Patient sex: M
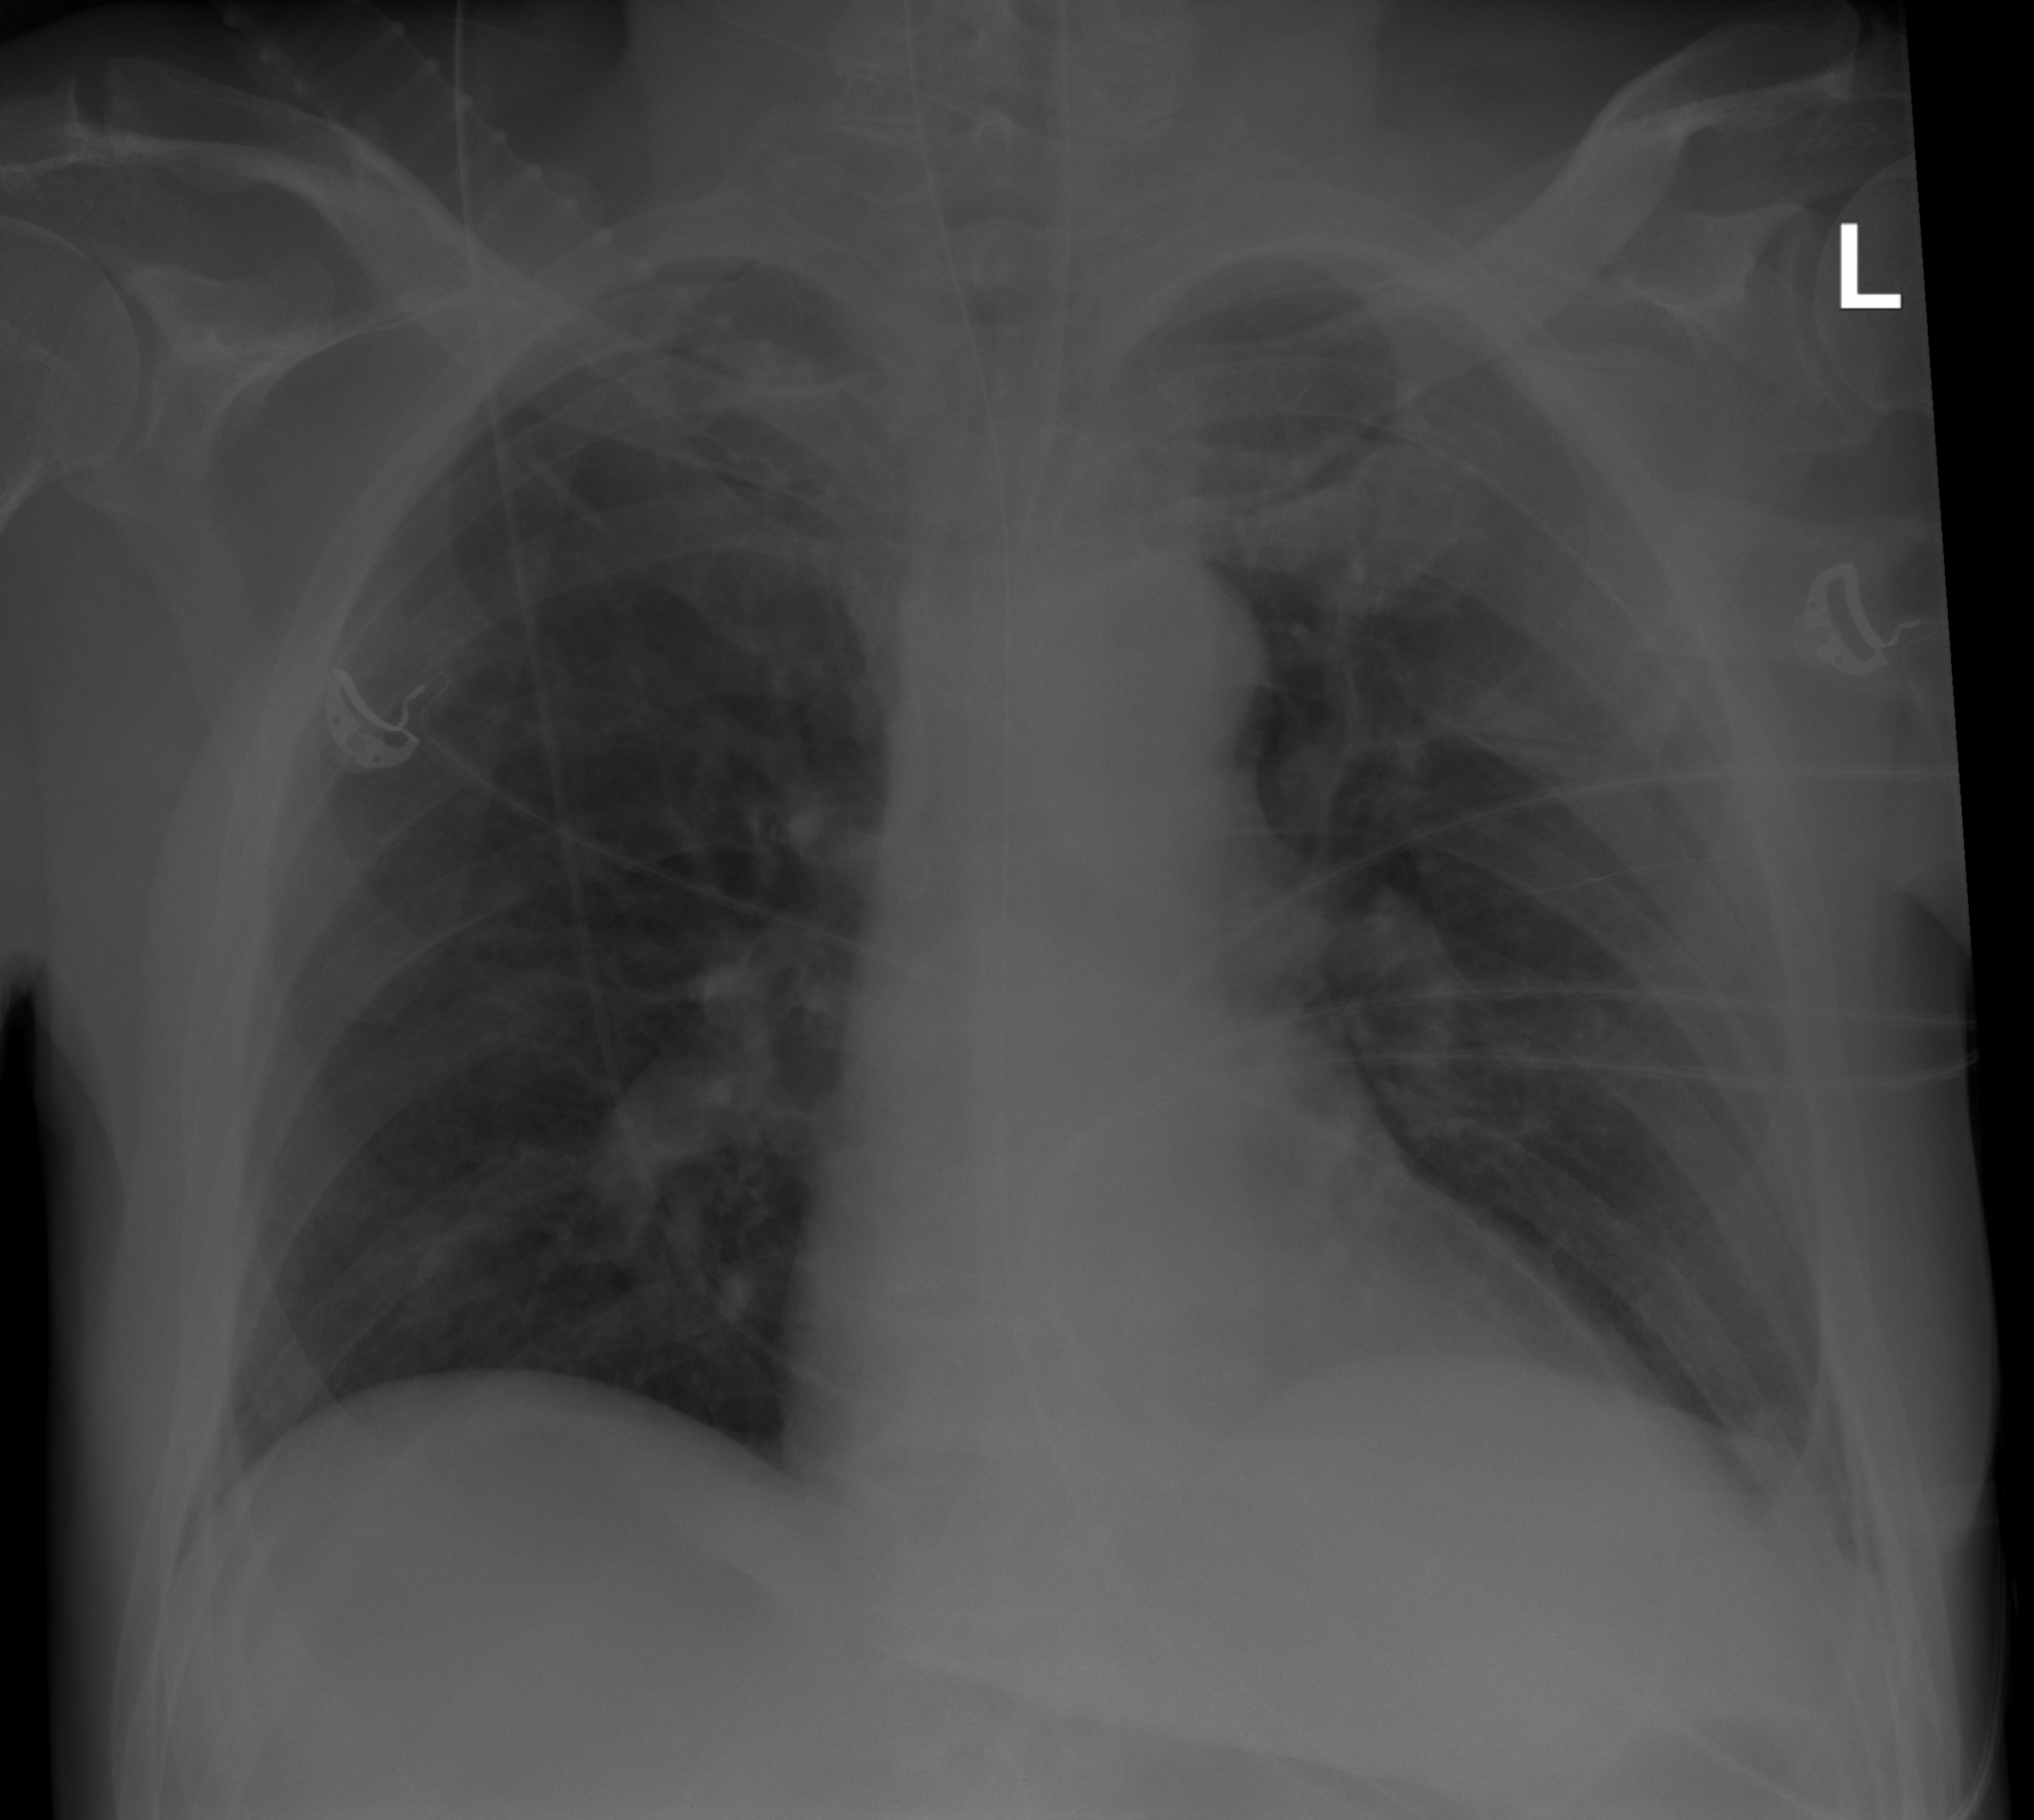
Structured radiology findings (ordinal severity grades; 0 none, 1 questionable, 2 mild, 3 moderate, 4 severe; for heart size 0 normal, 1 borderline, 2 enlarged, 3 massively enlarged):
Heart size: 0
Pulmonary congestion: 0
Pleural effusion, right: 0
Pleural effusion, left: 0
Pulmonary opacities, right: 0
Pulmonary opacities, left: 0
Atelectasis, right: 1
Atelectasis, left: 1